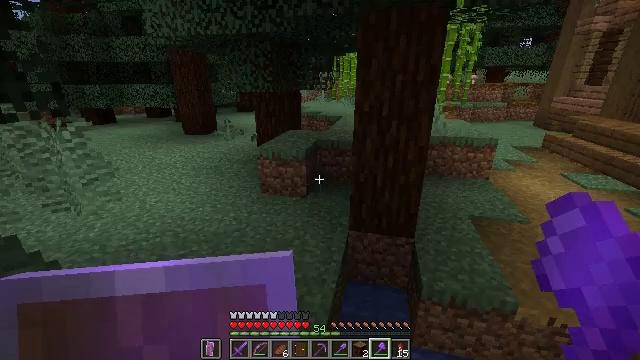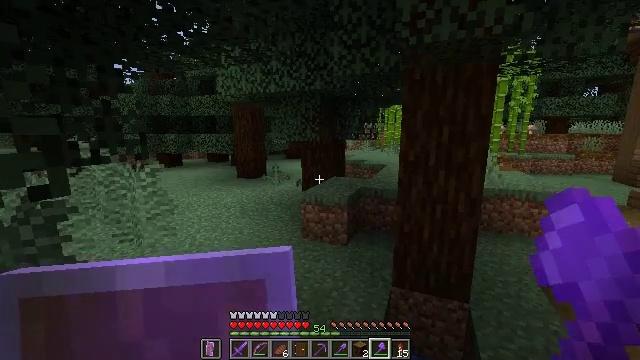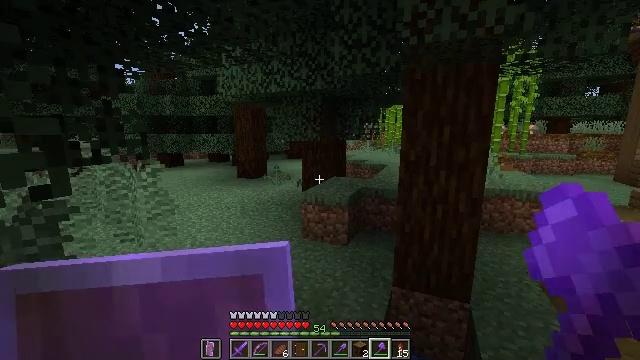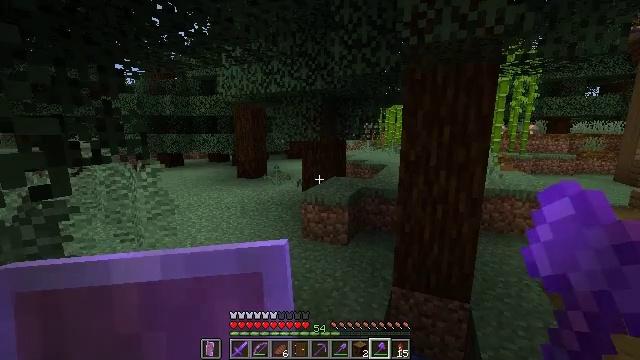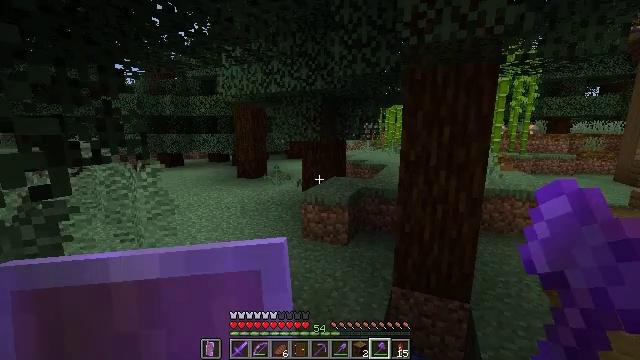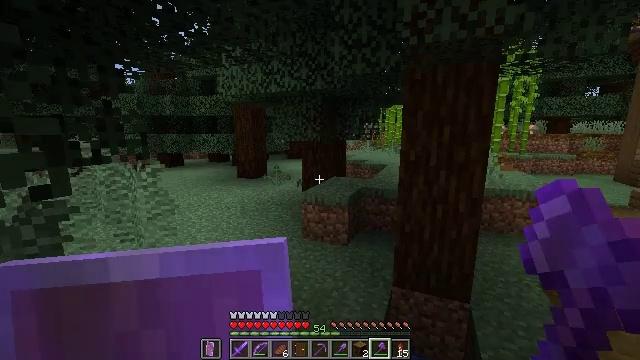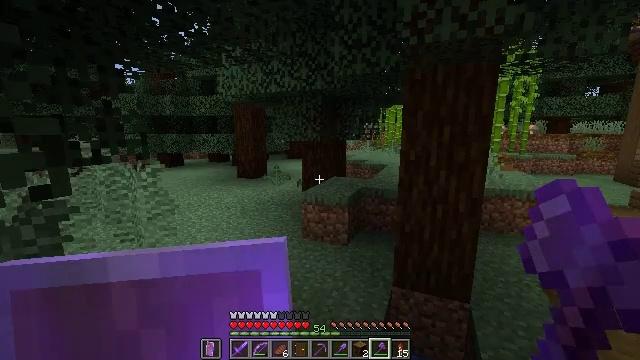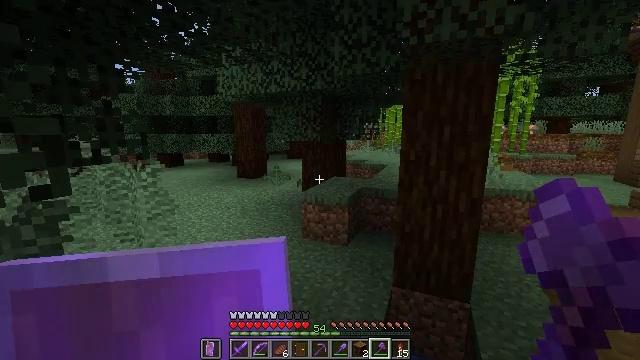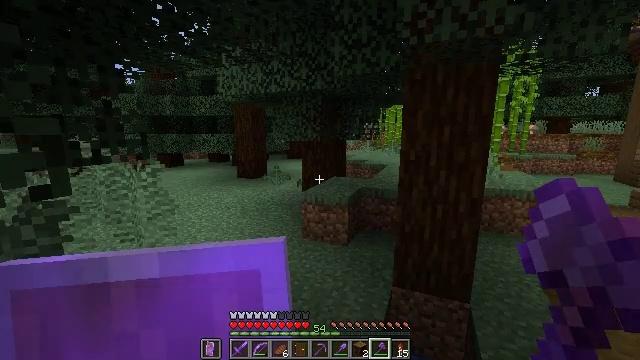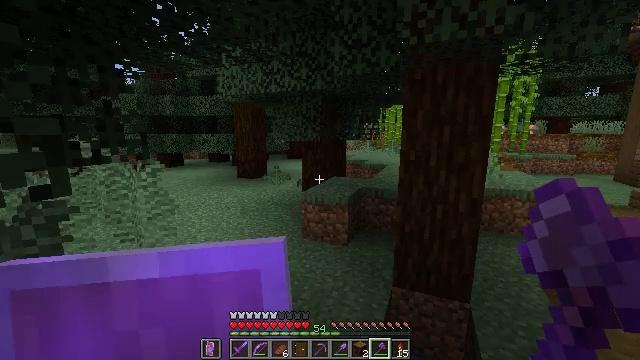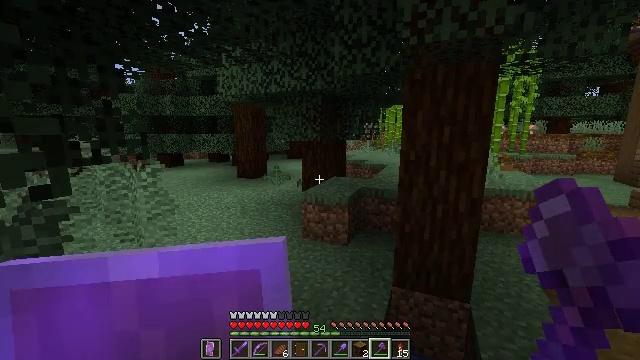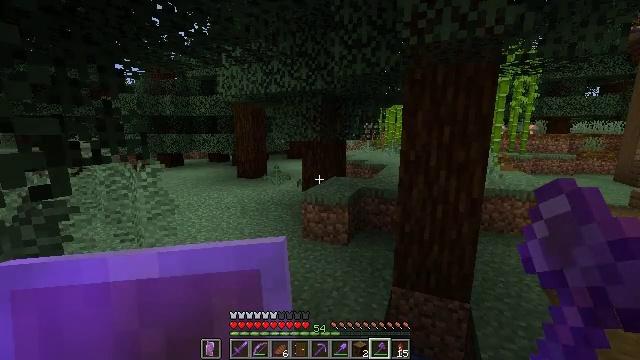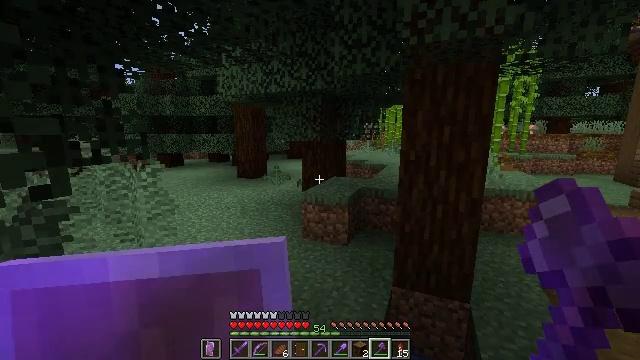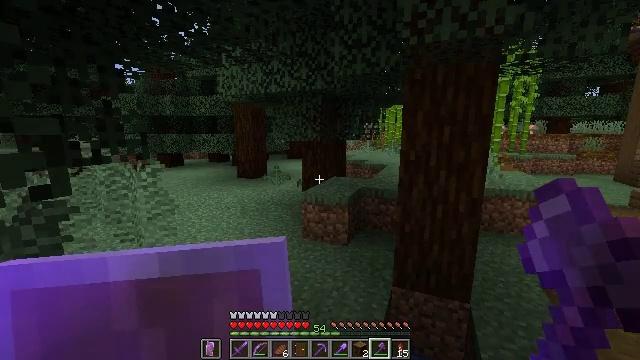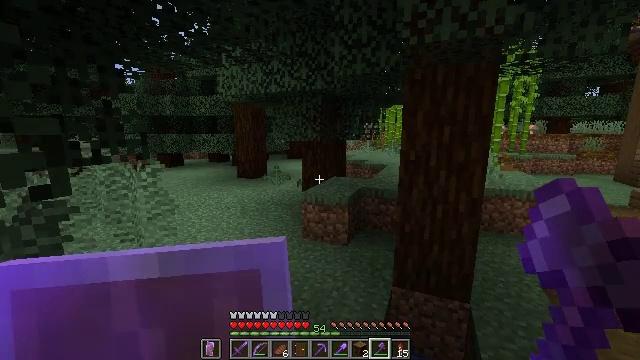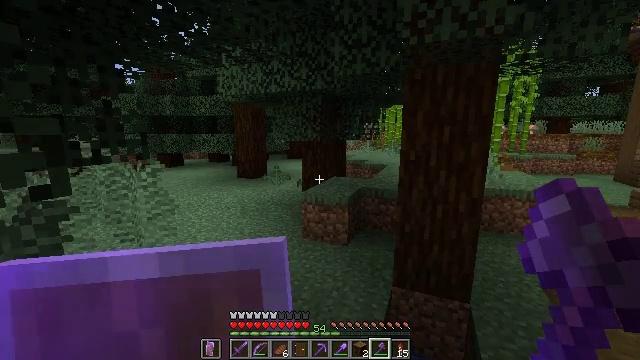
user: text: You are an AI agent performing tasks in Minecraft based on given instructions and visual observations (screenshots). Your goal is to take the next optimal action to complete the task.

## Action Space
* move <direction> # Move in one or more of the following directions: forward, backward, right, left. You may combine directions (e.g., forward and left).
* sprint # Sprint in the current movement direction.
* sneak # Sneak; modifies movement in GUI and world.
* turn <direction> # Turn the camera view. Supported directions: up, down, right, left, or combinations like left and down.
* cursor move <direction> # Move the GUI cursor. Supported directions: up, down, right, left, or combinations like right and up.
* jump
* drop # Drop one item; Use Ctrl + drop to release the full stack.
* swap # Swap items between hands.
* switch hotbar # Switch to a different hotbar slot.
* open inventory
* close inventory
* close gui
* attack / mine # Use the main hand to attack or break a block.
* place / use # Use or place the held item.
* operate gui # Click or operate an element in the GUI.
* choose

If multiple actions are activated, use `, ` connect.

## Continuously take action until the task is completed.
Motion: motion action
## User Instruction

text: Mine the spruce log from the forest.
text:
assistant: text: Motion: sneak, turn left and up
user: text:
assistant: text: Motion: sneak
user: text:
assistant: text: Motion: sneak
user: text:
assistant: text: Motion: sneak
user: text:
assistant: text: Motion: sneak
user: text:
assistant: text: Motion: sneak
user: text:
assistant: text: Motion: sneak
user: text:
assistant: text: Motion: sneak
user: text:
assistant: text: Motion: sneak
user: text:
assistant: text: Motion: sneak
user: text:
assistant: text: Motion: sneak
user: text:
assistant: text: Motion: sneak
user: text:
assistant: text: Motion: sneak
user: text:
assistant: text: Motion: sneak
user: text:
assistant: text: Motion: sneak
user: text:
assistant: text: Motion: sneak
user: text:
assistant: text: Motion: sneak
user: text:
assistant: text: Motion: sneak, turn right and up
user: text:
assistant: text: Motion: sneak, turn left and up
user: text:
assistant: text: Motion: sneak, turn left and up
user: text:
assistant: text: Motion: sneak, turn up
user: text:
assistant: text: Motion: sneak
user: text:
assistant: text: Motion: sneak
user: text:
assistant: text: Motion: sneak
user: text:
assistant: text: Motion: sneak
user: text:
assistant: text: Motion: sneak
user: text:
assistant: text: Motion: sneak
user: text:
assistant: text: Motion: sneak
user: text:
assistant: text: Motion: sneak
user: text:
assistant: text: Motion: sneak